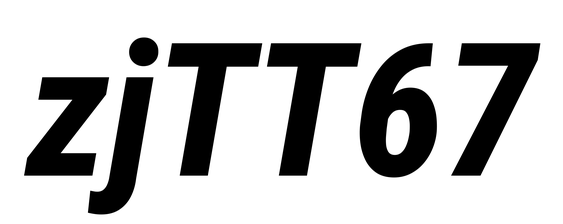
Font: Roboto-Italic_Condensed_ExtraBold_Italic